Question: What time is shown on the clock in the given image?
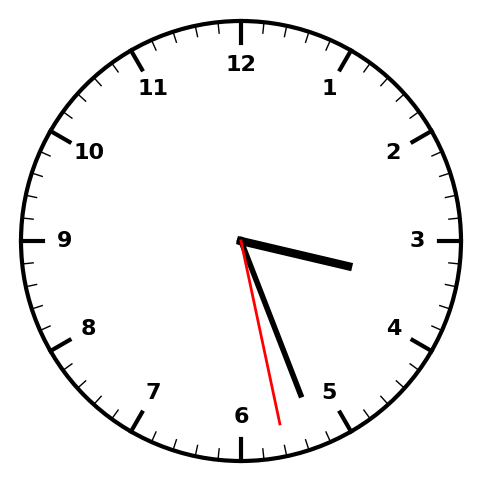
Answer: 03:26:28